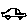
Label: car